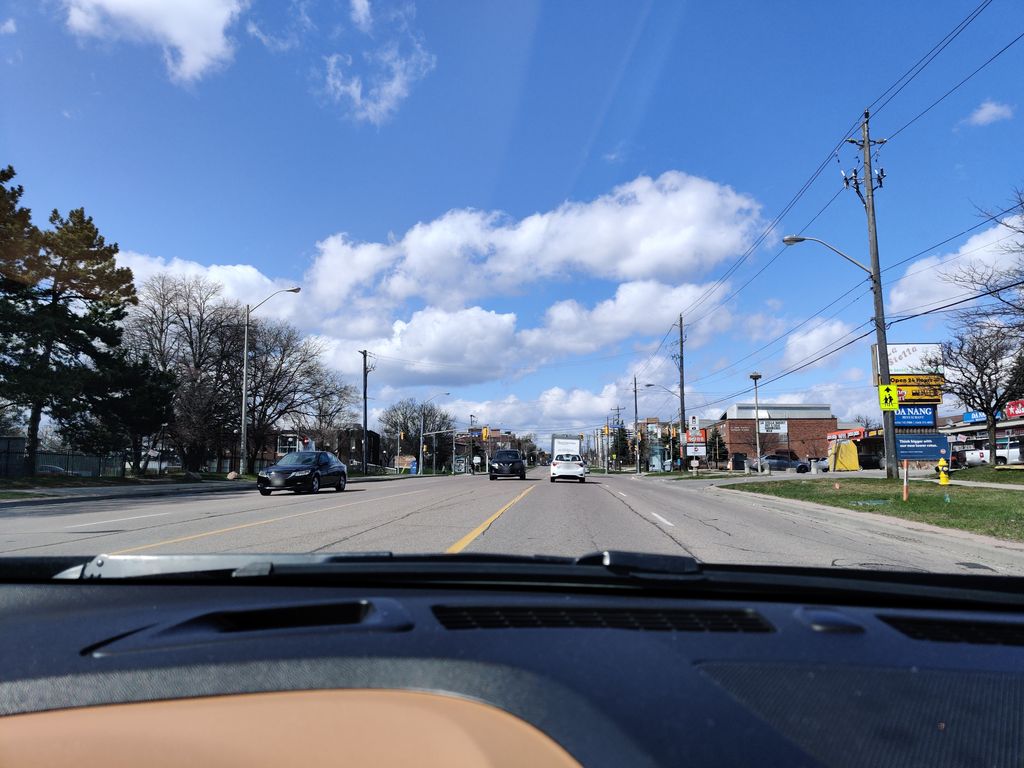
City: toronto